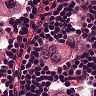
Metastatic tissue present: yes